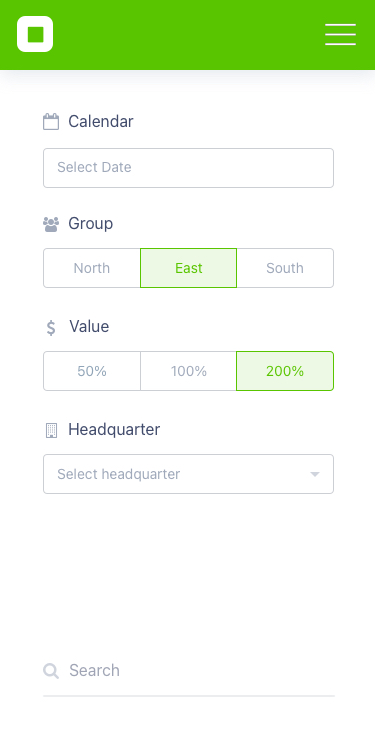
Text in this UI design:
Search
Select headquarter
Headquarter
50%
100%
200%
Value
North
East
South
Group
Select Date
Calendar